Question: I have downloaded Coevery CRM from it's <URL> and installed it.
but it seems that it does not have any modules installed, even the basic ones like Leads,Contacts and other modules or entities.
Here is an screenshot of what I'm talking about:

As you can see there is no sidebar menus or anything when logged in.
Unfortunately I couldn't find anything to sort out the issue, any suggestions?
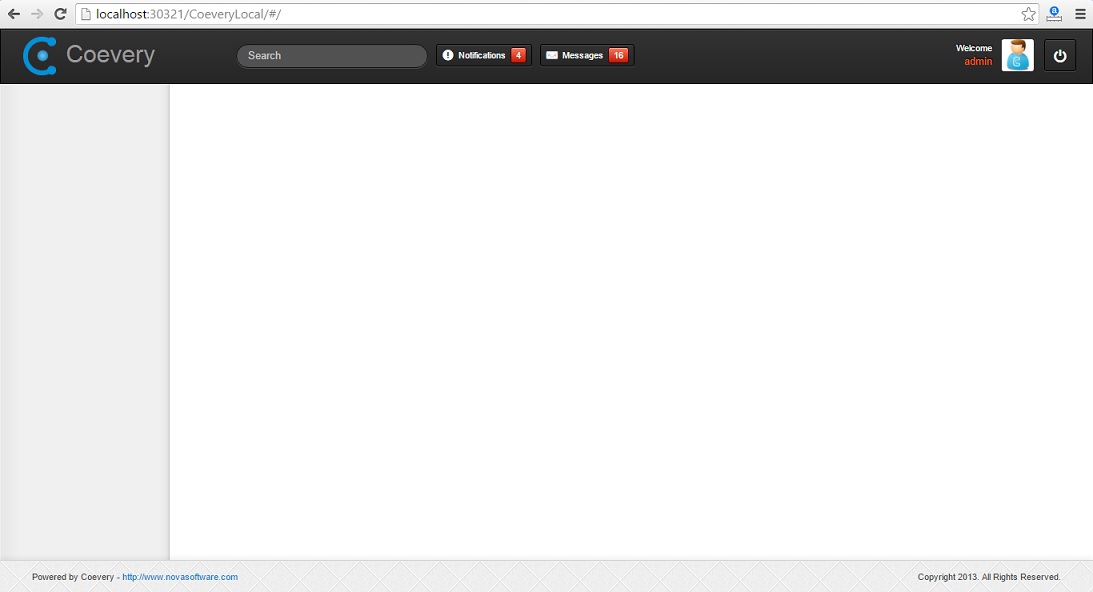
Answer: I had the same question. The installation is correct, you just have to create your own entities as you have nothing to be shown here. Click on the person image on the right and click admin, then add your entities and perspectives (for navigation).
<URL> is helpful.